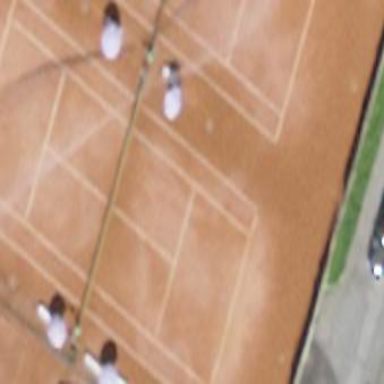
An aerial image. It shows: Tennis court on the leisure land pitch.